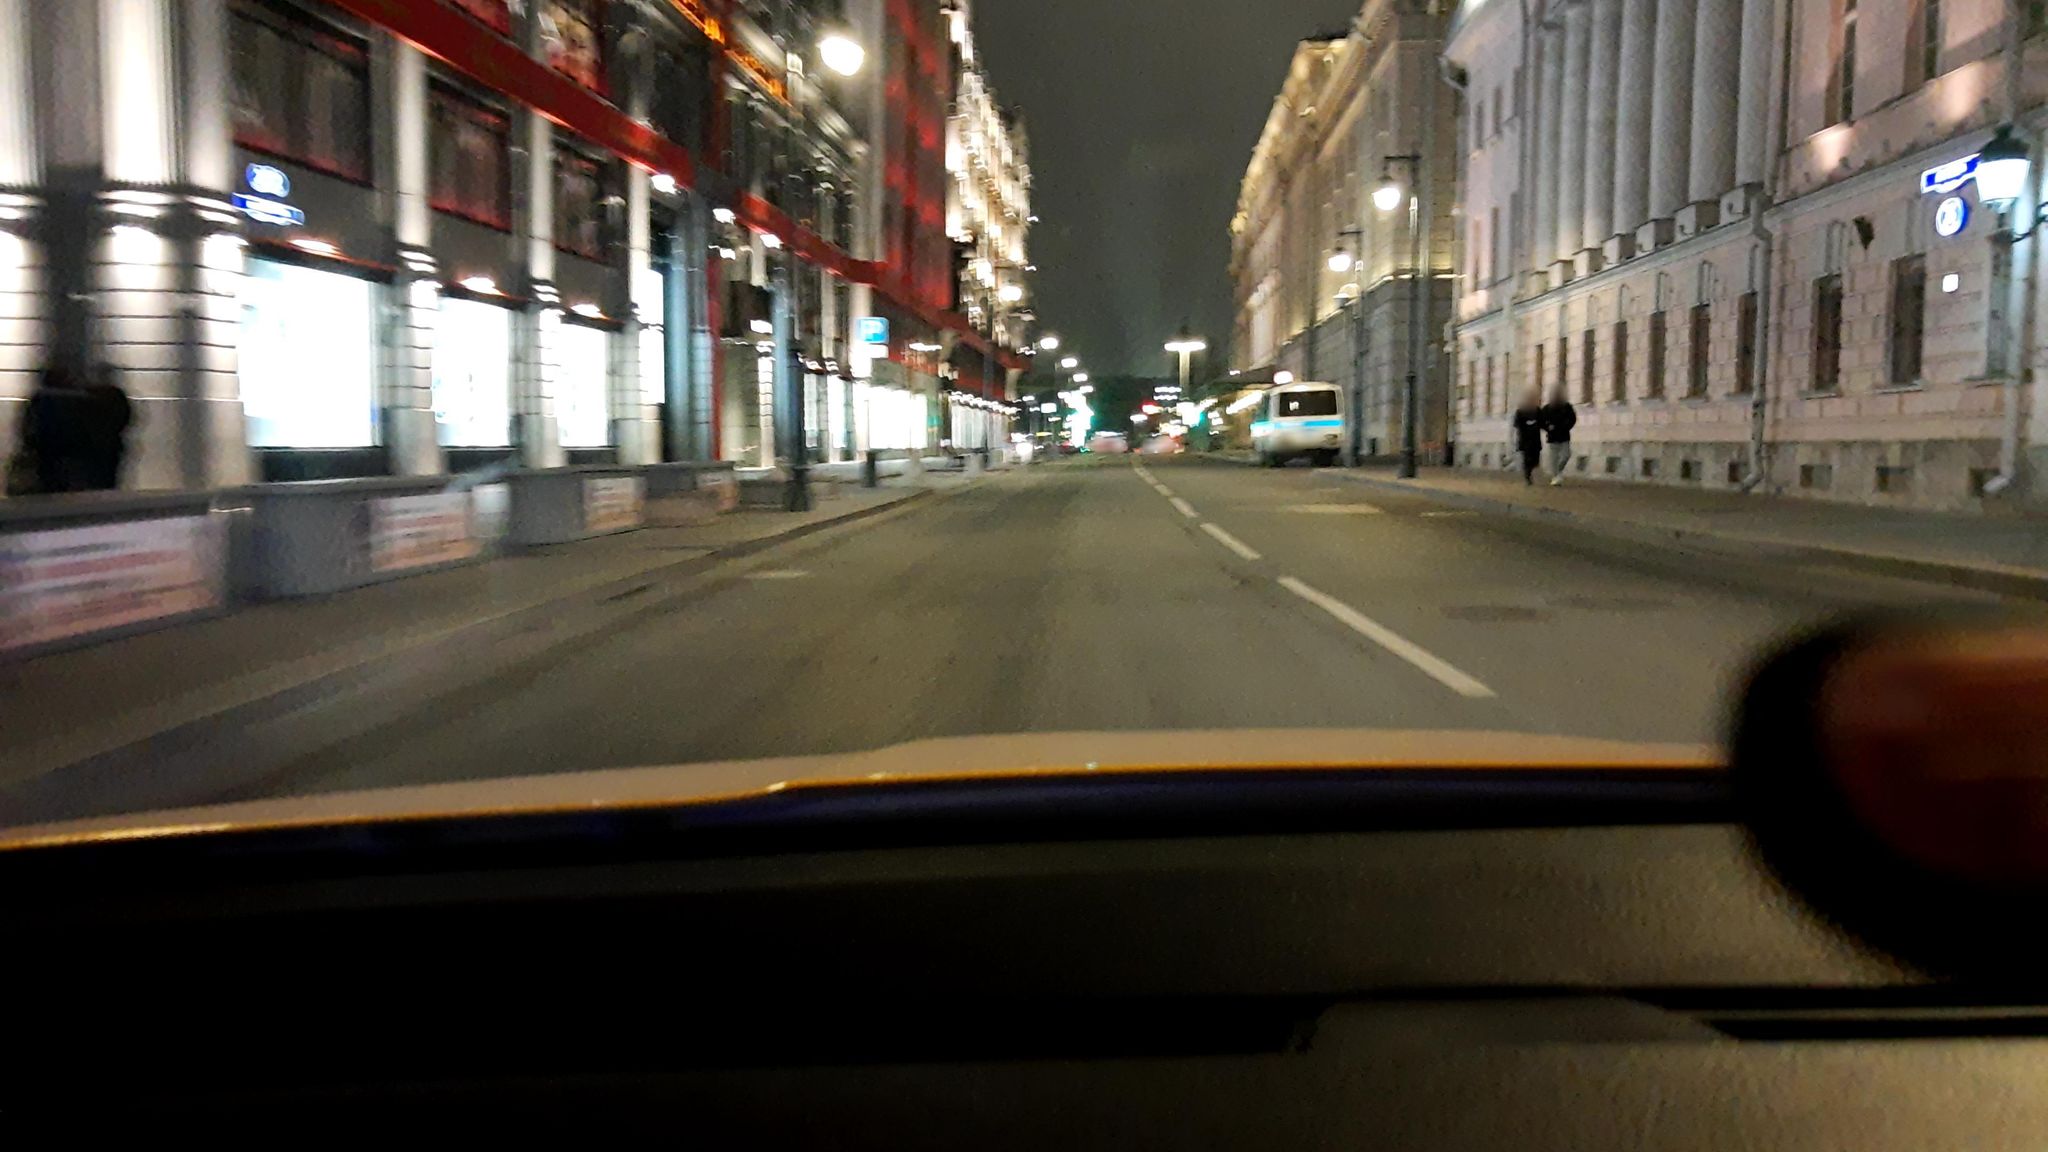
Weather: clear
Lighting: night
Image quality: slightly poor
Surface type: driving surface
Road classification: tertiary
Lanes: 2, 4
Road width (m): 2.2
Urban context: urban centre
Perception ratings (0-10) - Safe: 3.03, Lively: 6.18, Beautiful: 5.12, Boring: 6.36, Depressing: 2.77, Wealthy: 2